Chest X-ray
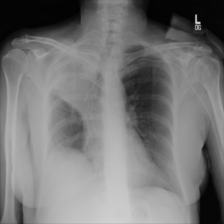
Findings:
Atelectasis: negative
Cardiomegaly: negative
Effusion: negative
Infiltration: negative
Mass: positive
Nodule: negative
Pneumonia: negative
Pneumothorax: negative
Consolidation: negative
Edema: negative
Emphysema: negative
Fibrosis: negative
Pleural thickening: positive
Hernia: negative